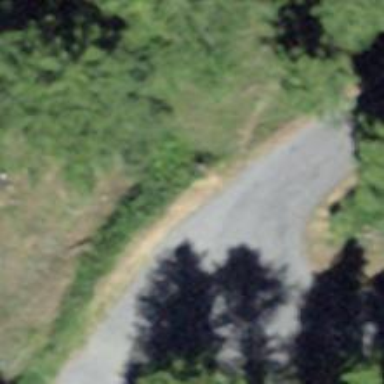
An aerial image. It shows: Unclassified road with asphalt surface.